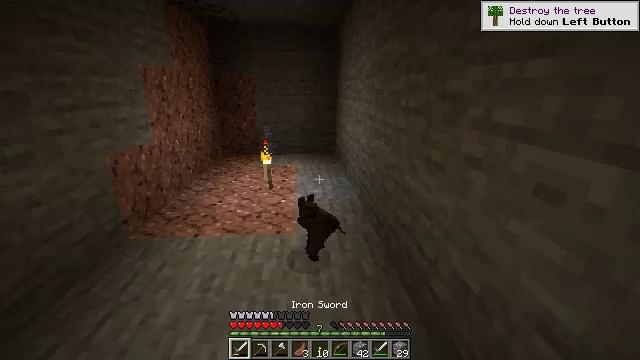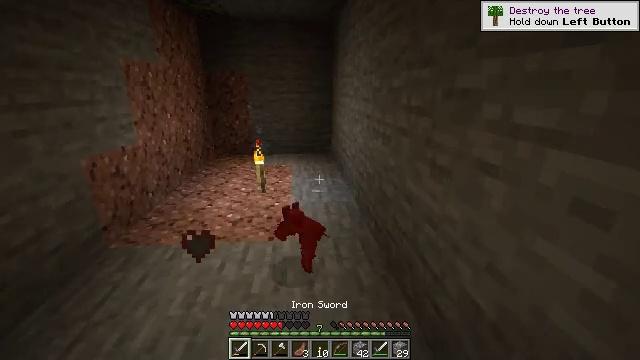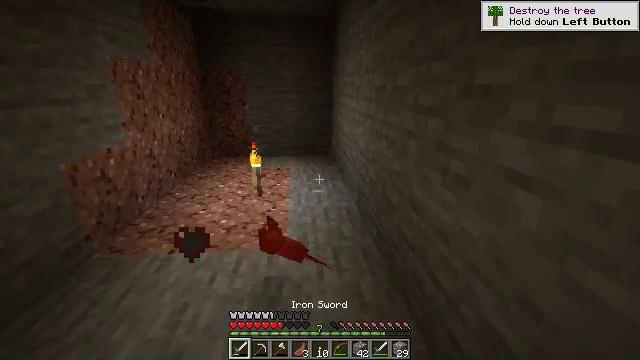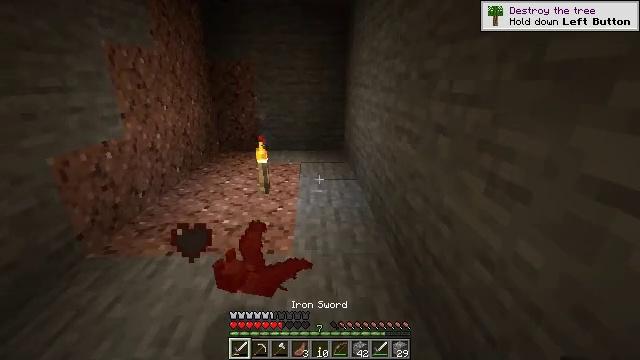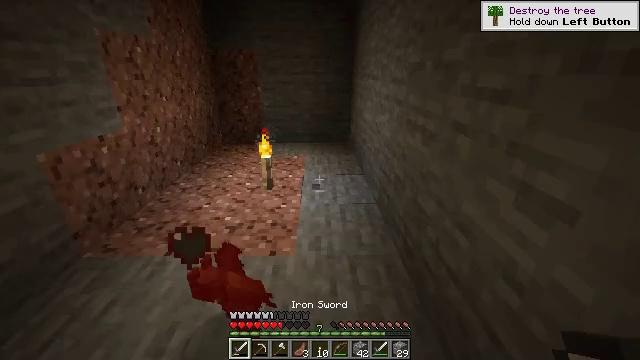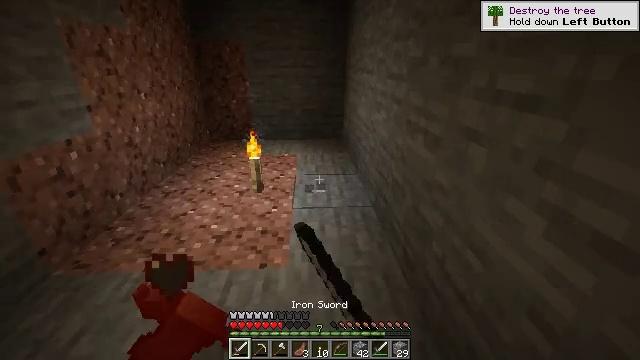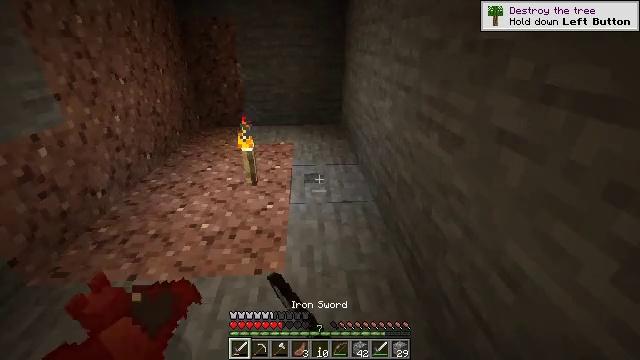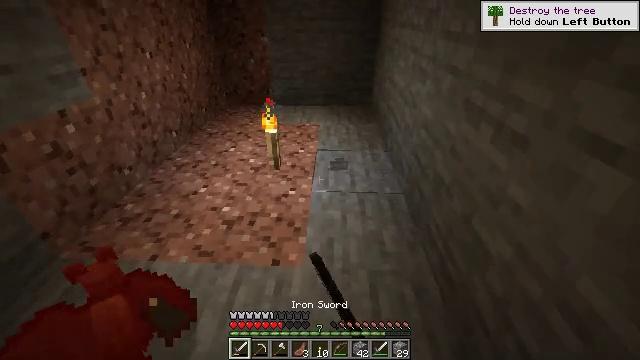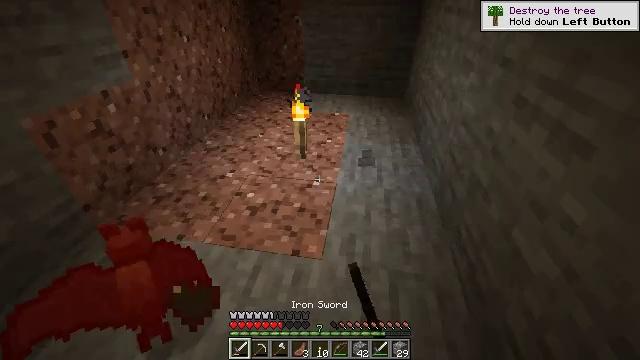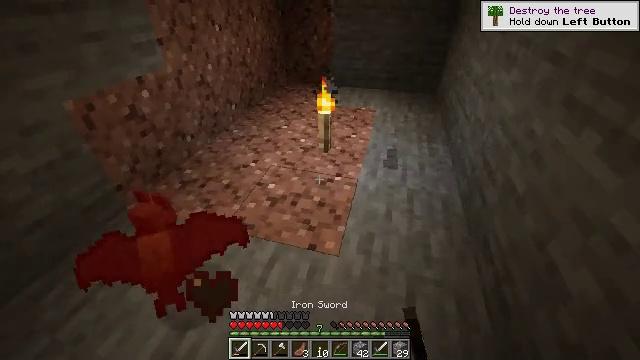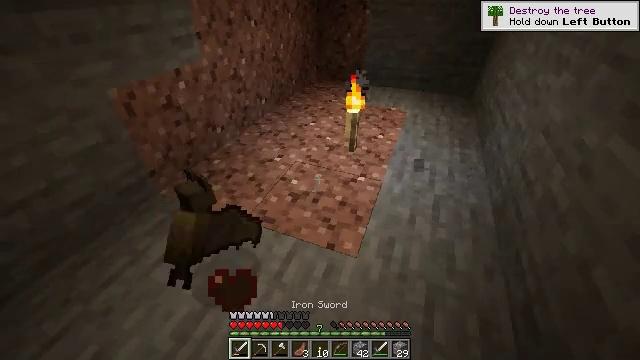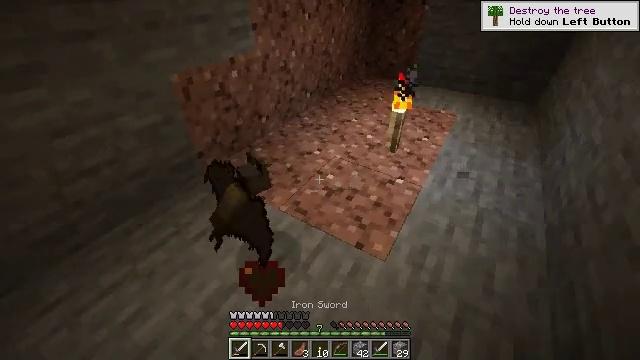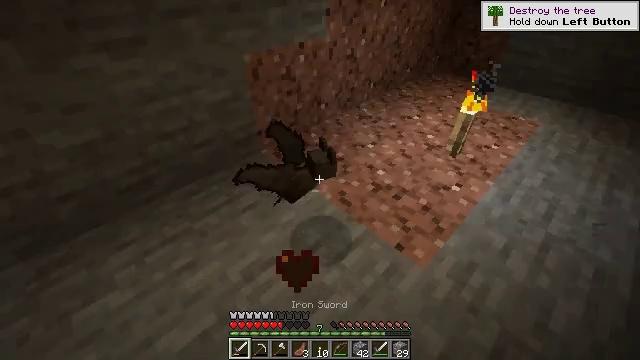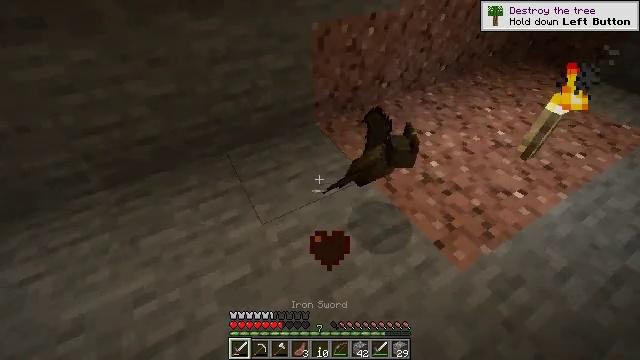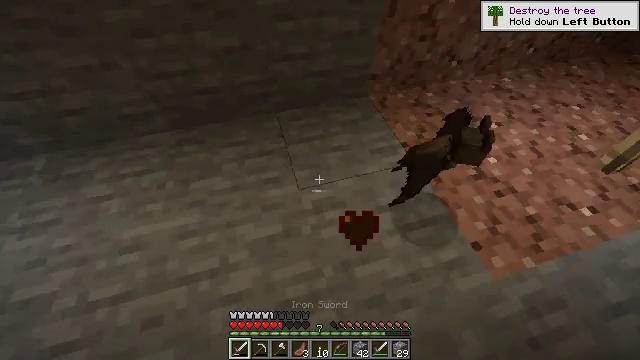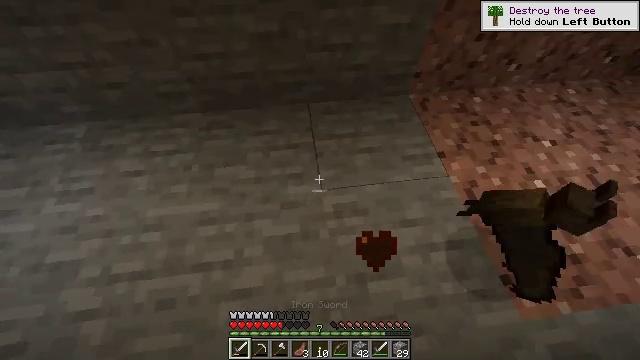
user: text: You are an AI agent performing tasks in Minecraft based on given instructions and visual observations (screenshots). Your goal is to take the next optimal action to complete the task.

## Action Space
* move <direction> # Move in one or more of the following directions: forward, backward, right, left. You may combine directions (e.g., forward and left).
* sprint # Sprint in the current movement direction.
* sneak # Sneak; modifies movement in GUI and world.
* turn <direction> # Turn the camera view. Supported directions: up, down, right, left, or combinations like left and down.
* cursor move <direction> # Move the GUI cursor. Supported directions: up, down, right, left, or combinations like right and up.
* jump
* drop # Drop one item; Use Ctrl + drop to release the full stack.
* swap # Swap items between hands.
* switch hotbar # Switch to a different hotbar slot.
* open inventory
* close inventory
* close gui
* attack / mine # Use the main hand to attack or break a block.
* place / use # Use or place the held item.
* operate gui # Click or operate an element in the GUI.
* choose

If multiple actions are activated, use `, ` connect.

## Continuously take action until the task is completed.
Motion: motion action
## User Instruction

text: Kill the bat.
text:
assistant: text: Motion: move forward
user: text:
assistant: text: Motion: move forward
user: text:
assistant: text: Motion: move forward, turn left and down
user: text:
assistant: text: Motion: move forward, turn left and down, attack / mine
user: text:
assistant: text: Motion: move forward, turn right and down, attack / mine
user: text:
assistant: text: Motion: move forward, turn down, attack / mine
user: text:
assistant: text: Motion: turn left and down, attack / mine
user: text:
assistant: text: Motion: turn left and down
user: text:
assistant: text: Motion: turn left and down
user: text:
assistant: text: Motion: turn left
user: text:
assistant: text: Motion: turn left
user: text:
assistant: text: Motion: turn left and down
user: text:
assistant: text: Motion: turn left and down
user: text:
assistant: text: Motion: move forward, turn left and down
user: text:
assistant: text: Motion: move forward, turn left and down
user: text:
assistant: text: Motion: move forward, turn left
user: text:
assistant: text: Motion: turn right, attack / mine
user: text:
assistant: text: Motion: turn right and up, attack / mine
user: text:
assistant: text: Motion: turn right and up, attack / mine
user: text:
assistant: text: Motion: turn right and up
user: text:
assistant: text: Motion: turn right
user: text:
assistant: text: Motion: turn right and down
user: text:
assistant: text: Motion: turn right and down
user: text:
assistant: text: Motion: turn right and down
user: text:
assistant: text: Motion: turn right and up
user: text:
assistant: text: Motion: turn right and up
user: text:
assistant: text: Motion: turn right and up
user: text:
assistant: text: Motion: no_op
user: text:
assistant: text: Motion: no_op
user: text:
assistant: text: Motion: turn right and up